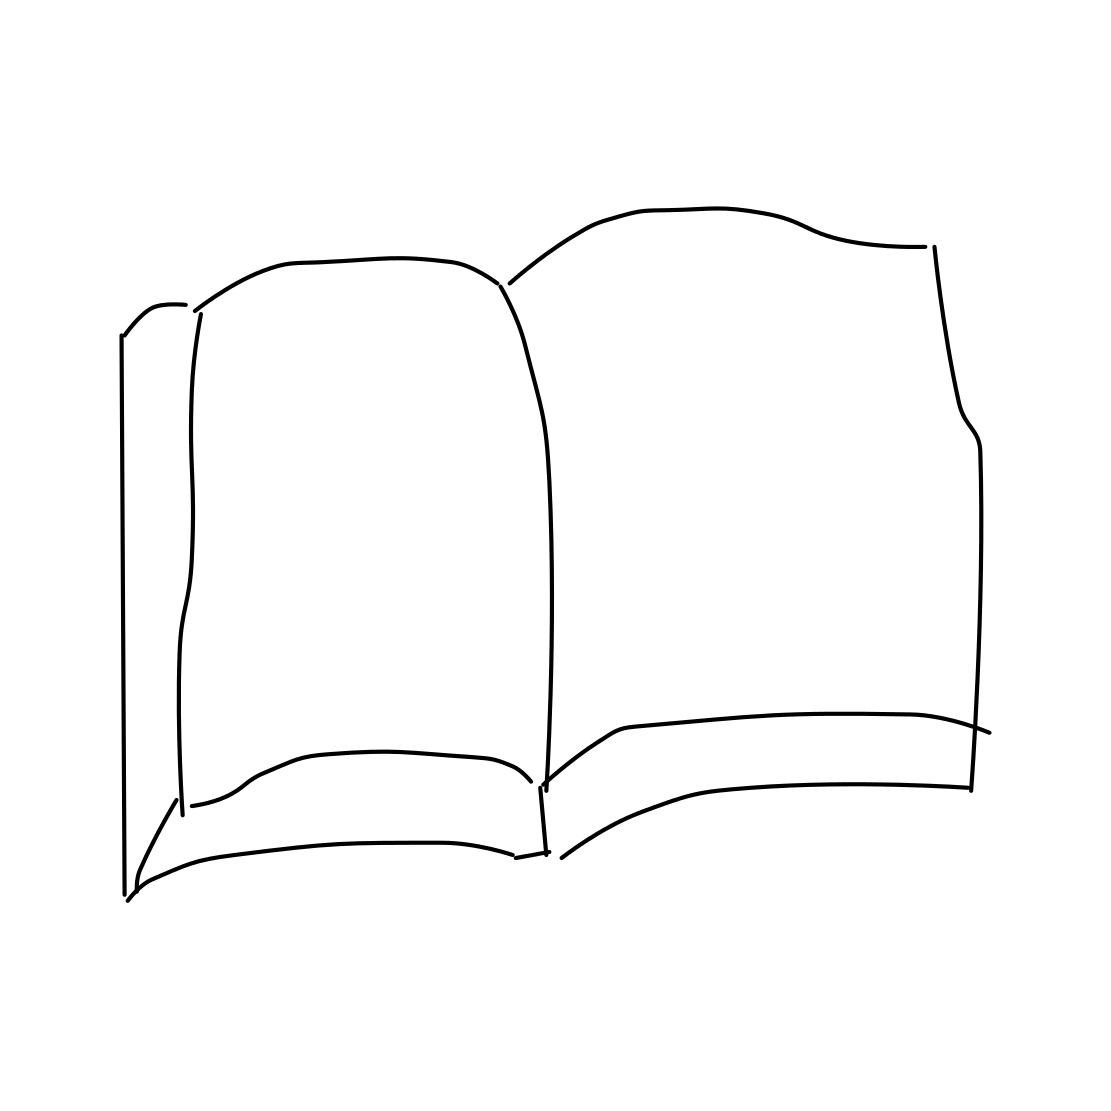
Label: book